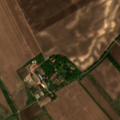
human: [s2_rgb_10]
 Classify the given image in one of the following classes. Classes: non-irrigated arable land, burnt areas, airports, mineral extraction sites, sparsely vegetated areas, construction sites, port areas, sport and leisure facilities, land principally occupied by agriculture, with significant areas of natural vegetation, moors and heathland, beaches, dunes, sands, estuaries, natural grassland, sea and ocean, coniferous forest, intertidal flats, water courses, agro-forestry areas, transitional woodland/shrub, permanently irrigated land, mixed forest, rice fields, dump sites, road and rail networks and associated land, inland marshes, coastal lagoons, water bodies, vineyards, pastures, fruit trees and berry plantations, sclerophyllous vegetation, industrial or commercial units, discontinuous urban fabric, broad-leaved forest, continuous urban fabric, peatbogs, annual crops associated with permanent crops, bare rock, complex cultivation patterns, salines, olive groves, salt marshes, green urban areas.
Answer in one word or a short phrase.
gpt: discontinuous urban fabric, non-irrigated arable land